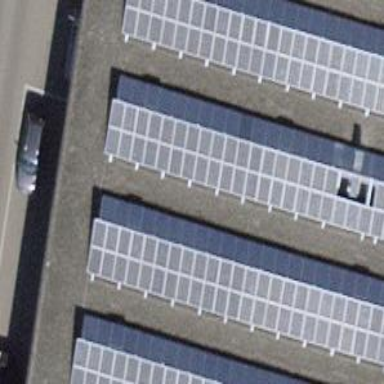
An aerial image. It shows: Solar power generator with photovoltaic panels.